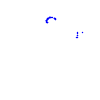
Particle: proton